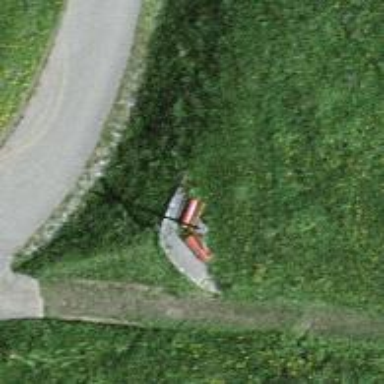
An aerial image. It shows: Bench for seating.